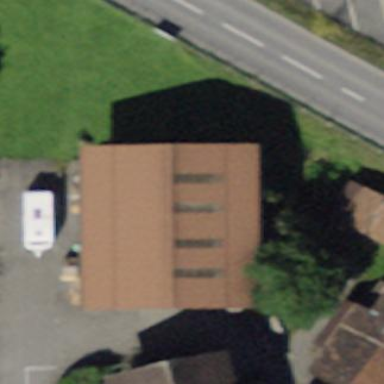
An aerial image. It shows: Rural barn.